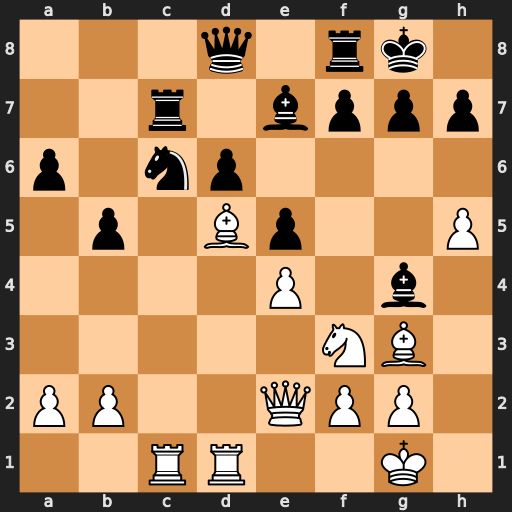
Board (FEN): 3q1rk1/2r1bppp/p1np4/1p1Bp2P/4P1b1/5NB1/PP2QPP1/2RR2K1
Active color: w
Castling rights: -
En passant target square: -
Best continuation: Rxc6 Rxc6 Bxc6